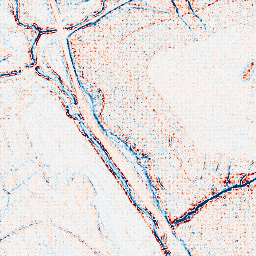
Category: edge_preserving
Decomposition family: bilateral
Decomposition parameters: d: 5
sigma_color: 150
sigma_space: 150
Upsampling method: sinc_hamming
Upsampling parameters: scale: 4
kernel_size: 4
Upsampling scale: 4